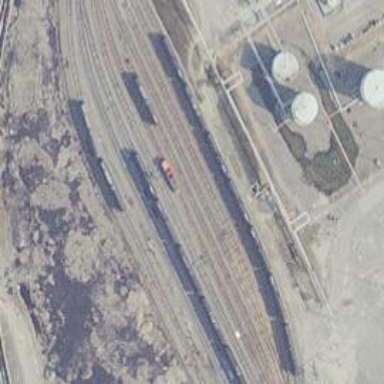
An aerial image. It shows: Railway yard.